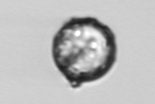
Label: Thalassiosira